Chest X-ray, PA view. Patient: 66 years old, sex M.
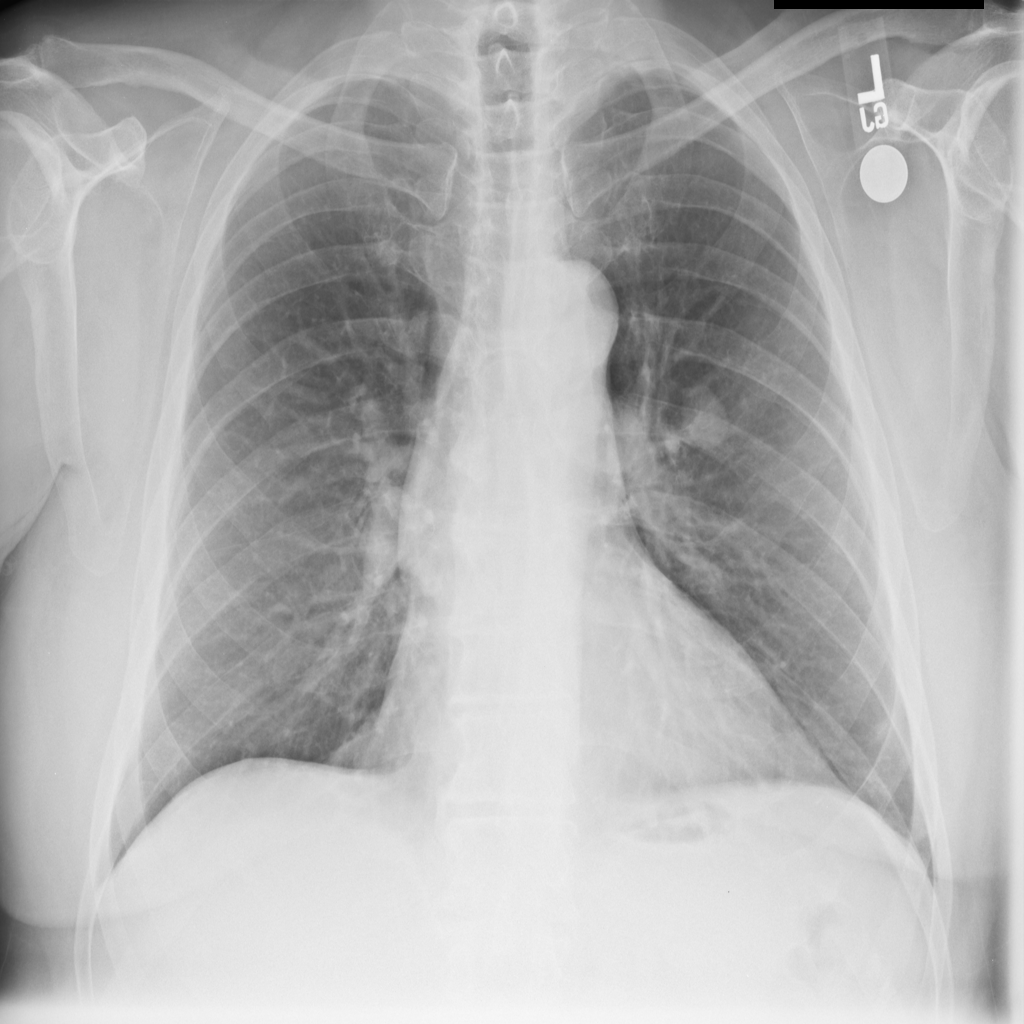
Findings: No Finding